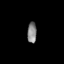
Tissue: prostate
Cell type: T cells
Senescence score: 0.3052
Nuclear area (px): 190
Mean DAPI intensity: 131.842